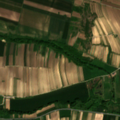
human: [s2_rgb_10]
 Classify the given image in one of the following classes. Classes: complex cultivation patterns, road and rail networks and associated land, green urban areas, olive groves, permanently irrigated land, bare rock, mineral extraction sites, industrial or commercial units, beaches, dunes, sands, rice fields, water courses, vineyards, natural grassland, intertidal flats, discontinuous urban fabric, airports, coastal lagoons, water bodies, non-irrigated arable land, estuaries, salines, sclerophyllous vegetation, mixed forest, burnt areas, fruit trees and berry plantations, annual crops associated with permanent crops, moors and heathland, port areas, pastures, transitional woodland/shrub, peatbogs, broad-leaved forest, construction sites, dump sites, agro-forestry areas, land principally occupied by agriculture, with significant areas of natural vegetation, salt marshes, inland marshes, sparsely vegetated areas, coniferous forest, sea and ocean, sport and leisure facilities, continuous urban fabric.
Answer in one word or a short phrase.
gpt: non-irrigated arable land, vineyards, land principally occupied by agriculture, with significant areas of natural vegetation